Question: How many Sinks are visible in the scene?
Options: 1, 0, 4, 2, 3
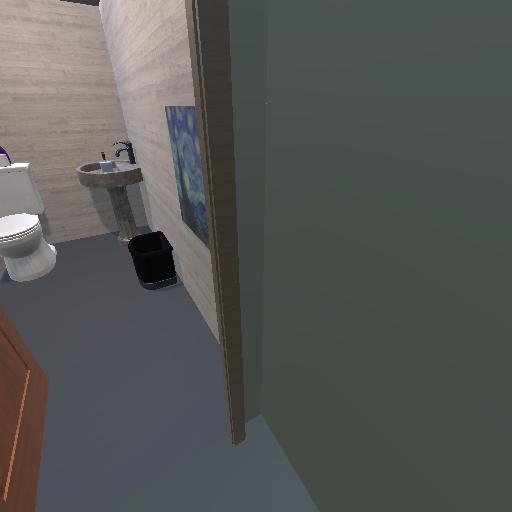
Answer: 1